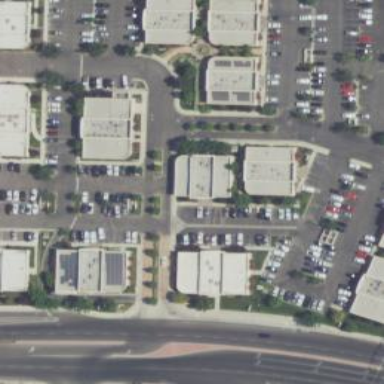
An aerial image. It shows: Commercial area.